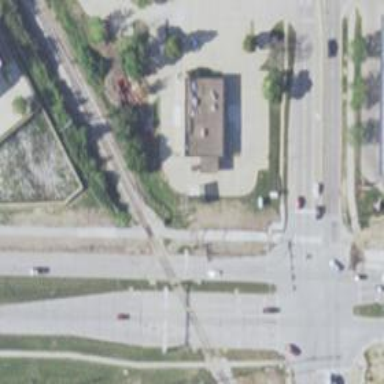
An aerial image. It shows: Railway crossing.